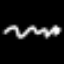
Label: squiggle